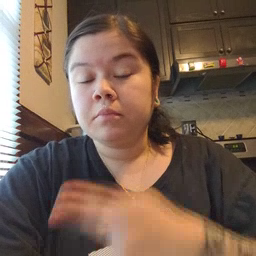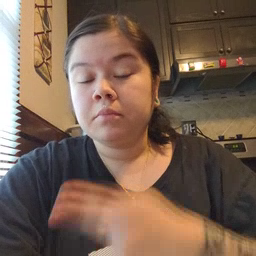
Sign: drop